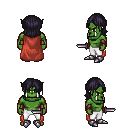
a pixel art fantasy rpg character, male body template, orc, green skin, maroon cape, white pants, raven long bangs hairstyle, cloth bracers, metal boots, dagger, four views (front, back, left, right), 2x2 character sprite sheet, small pixel art, hard edges, no anti-aliasing